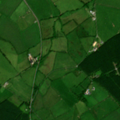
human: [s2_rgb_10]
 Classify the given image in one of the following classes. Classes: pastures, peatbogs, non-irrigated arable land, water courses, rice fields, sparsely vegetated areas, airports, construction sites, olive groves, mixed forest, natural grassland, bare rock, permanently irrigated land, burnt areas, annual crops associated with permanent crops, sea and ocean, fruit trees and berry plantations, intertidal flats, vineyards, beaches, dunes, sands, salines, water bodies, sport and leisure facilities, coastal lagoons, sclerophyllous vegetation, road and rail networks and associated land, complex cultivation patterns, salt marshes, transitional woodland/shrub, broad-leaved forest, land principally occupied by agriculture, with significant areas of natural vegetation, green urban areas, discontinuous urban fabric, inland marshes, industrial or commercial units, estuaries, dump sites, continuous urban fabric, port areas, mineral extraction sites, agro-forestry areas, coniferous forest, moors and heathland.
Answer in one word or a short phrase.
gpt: pastures, coniferous forest